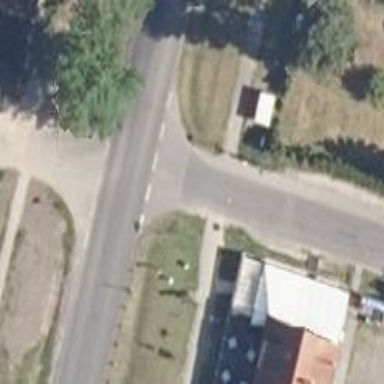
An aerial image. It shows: Road with "give way" sign.